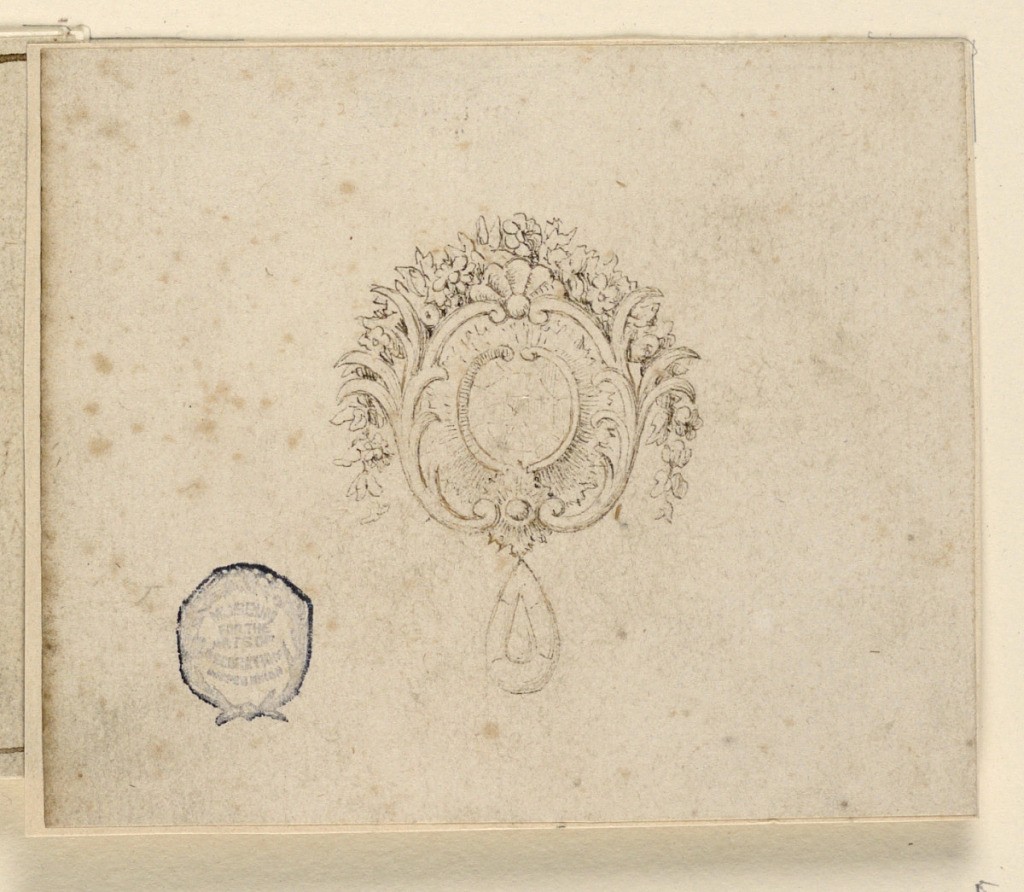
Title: Design for a Brooch
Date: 1850–75
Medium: Pen and ink on paper
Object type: Drawing
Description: An escutcheon formed of floral volutes frames an oval diamond. A garland of flowers draped above and a hanging teardrop-shaped gem below.